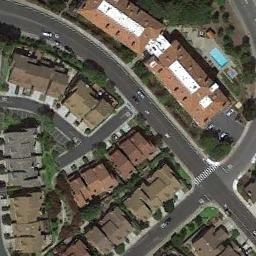
Label: residential